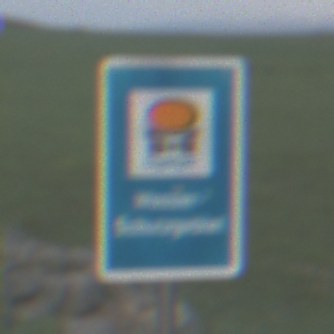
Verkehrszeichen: Wasserschutzgebiet
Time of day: SunriseSunset
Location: Outdoor (Nature)
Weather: PartlyCloudy
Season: NotSpecified
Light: Natural